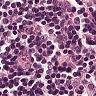
Metastatic tissue present: no